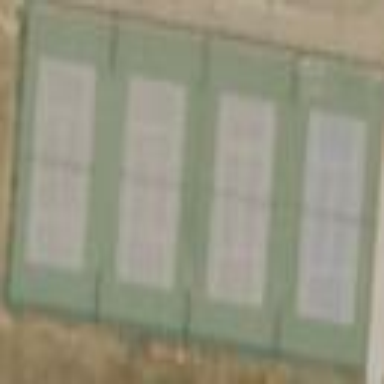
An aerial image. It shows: Tennis court on pitch designated for leisure land.